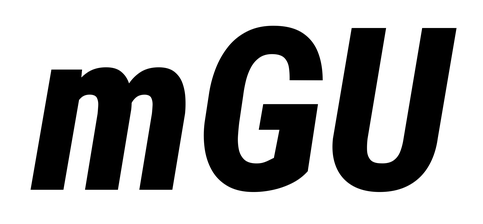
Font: Roboto-Italic_Condensed_ExtraBold_Italic